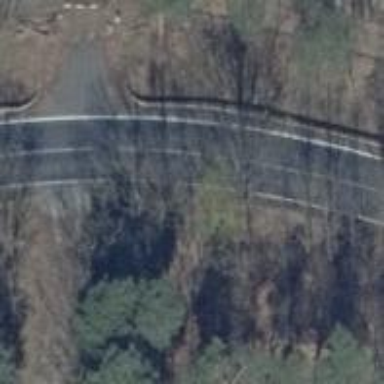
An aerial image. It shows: Primary road with asphalt surface.